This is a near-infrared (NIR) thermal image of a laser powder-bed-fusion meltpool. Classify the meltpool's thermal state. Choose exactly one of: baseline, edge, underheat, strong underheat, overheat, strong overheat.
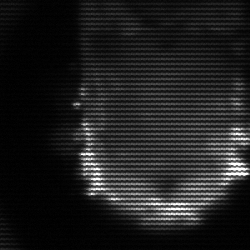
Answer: baseline